Field crop: maize
Growth stage: 2
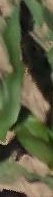
Species: maize